You are looking at the envelope spectrum of a bearing's vibration signal. The marked vertical lines are the theoretical fault frequencies for the outer race, inner race, rolling elements, and cage. Classify the bearing condition as one of: normal, inner_race, outer_race, ball.
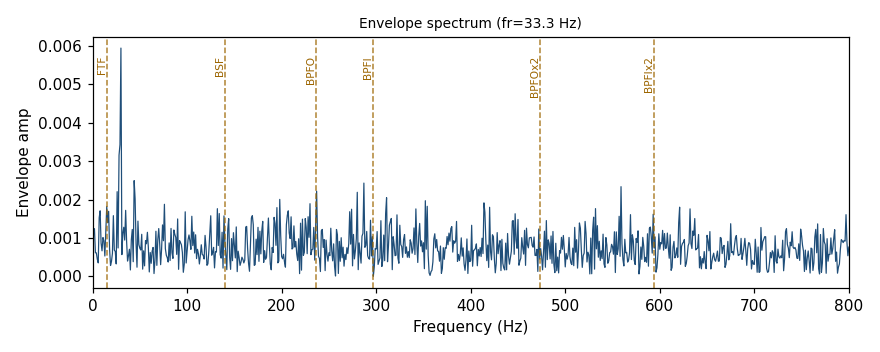
Answer: normal